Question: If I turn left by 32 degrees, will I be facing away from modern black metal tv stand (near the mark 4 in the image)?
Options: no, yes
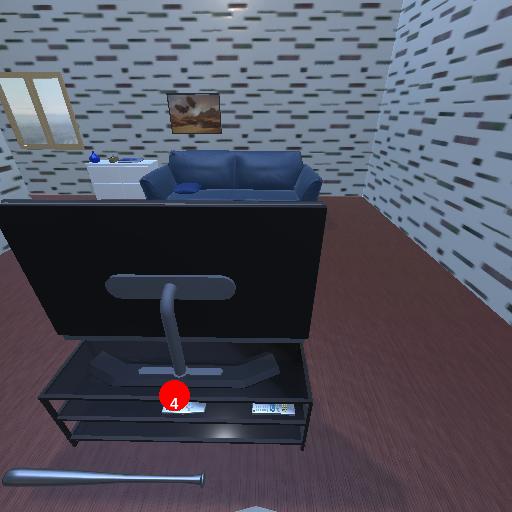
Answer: no